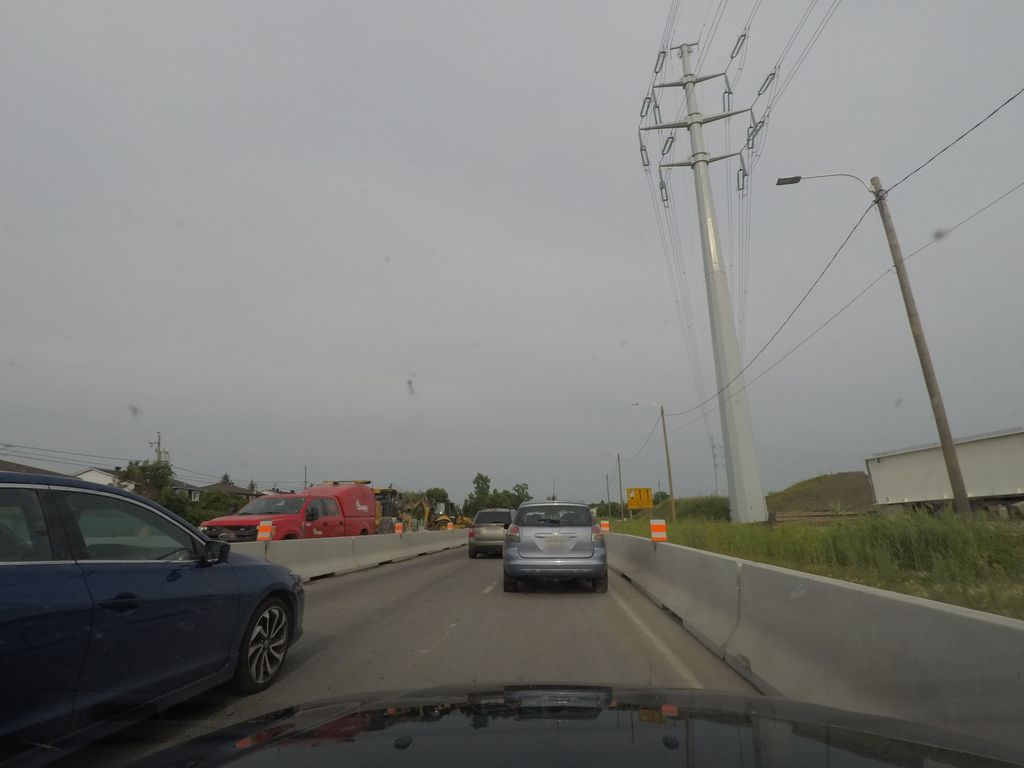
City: montreal